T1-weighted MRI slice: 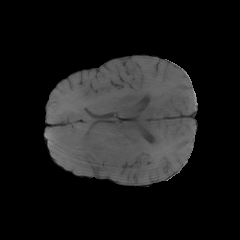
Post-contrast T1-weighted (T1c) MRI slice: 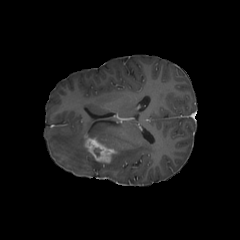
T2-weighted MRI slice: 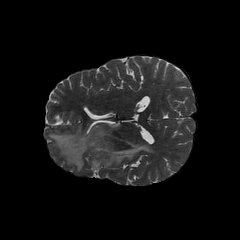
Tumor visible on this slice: yes